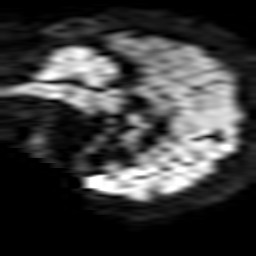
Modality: TRACE
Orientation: sagittal
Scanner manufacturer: philips
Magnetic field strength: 1.5 T
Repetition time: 2.857 s
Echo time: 0.06202 s